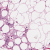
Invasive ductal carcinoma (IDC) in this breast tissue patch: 0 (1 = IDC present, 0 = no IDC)